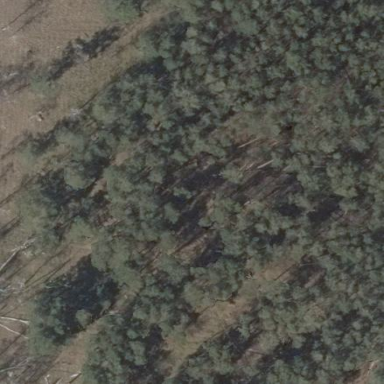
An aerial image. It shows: Forest dominated by needle-leaved trees.